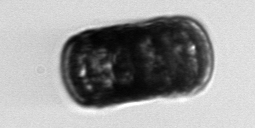
Label: Paralia_sulcata